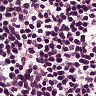
Metastatic tissue present: no